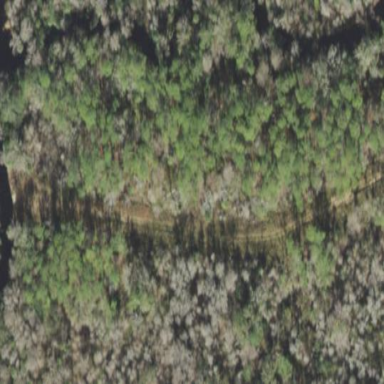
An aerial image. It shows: Woodland consisting mainly of needle-leaved trees.